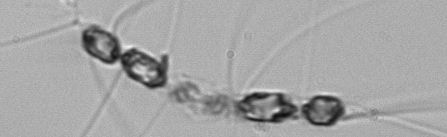
Label: Chaetoceros_didymus